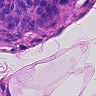
Metastatic tissue present: yes